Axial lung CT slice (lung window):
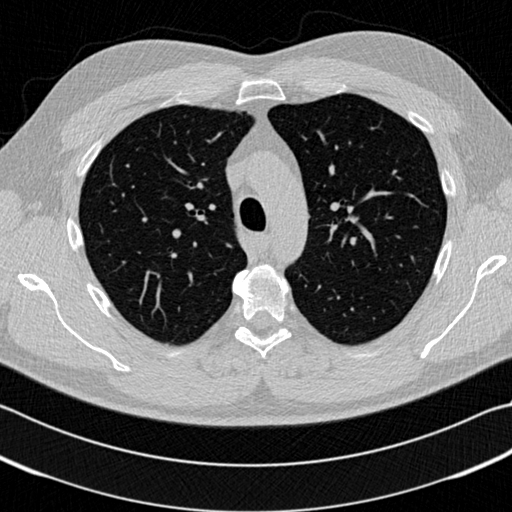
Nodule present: no